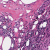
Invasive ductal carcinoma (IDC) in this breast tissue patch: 0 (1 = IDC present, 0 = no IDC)